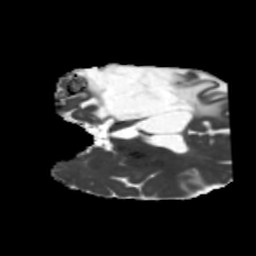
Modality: MD
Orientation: coronal
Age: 40
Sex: male
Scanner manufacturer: siemens
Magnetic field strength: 3 T
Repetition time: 5.25 s
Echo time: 0.08 s